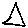
Label: triangle